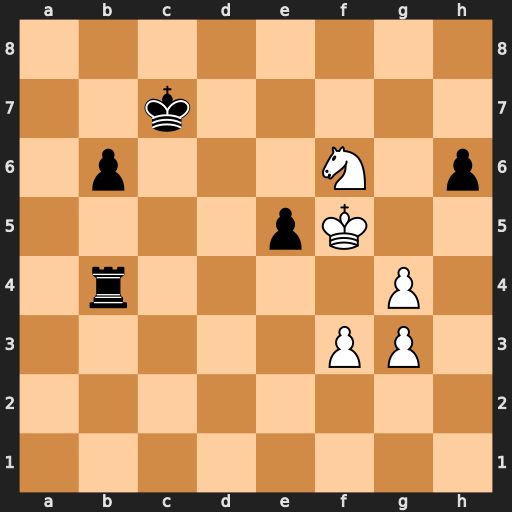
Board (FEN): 8/2k5/1p3N1p/4pK2/1r4P1/5PP1/8/8
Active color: w
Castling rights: -
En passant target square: -
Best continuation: Nd5+ Kd6 Nxb4